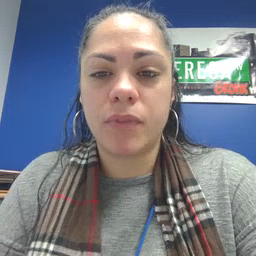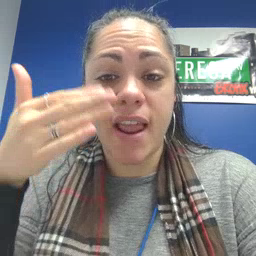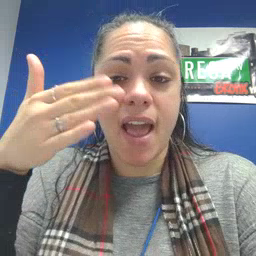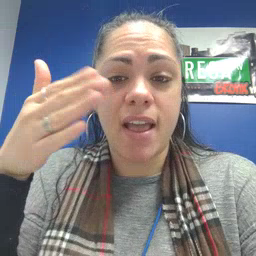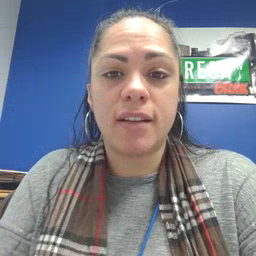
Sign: flag